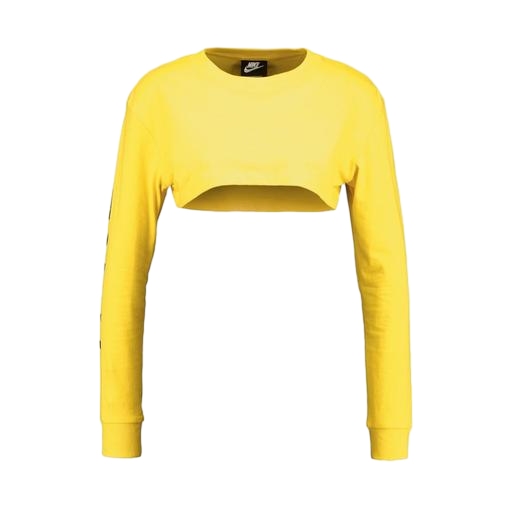
yellow iconic women's long-sleeved t-shirt, yellow sweatshirt, long-sleeve top, white background